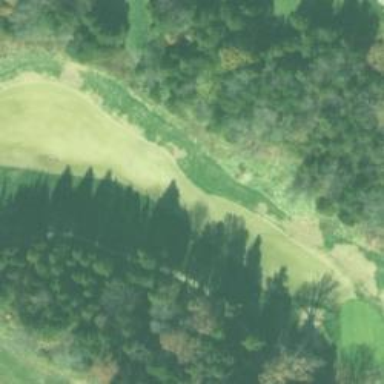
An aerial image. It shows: Golf hole.